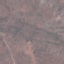
Land use / land cover class: HerbaceousVegetation